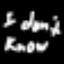
Label: octagon